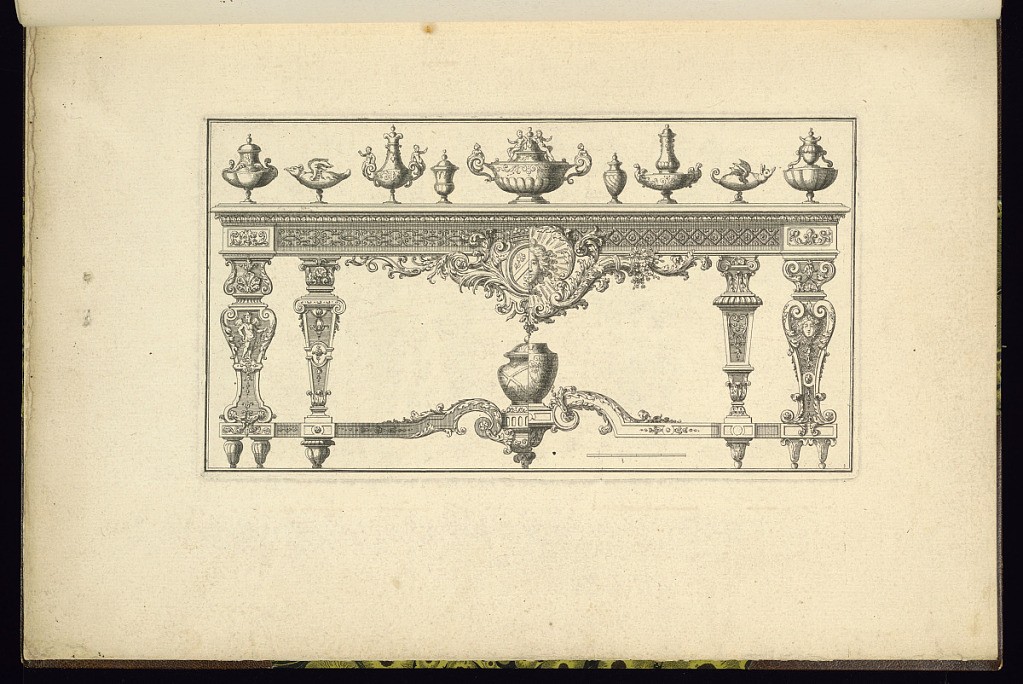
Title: Table Design with Vases
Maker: Pierre Lepautre, French, 1652–1716
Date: late 17th–early 18th century
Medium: Etching on laid paper
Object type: Print
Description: Console table design with garniture of nine vases placed on top. The design is divided. On the left, the cornice has an interlocking scroll pattern; on the right, the cornice has rosettes inset in lozenges. The cartouche on the left features a medallion with flowers surrounded by sprays of leaves; on the right, the cartouche has a head with rays, and a horn of plenty. Below the cartouche is a vase: the left side is in the form of a lidded vase, the right side is an open vase with a landscape drawn on it. On the left, the wider leg features a cupid, the thinner tapered leg is striated with floral ornamentation. On the right, the wider leg features a mascaron against a lozenge background; the thinner leg, scrolling, interlocking ornament. The vase forms on top are also mirrored with variations. The plate is not signed or numbered.